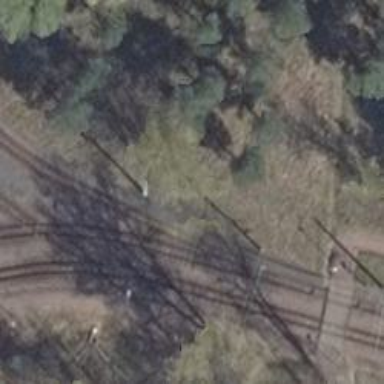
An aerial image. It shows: Tram railway.